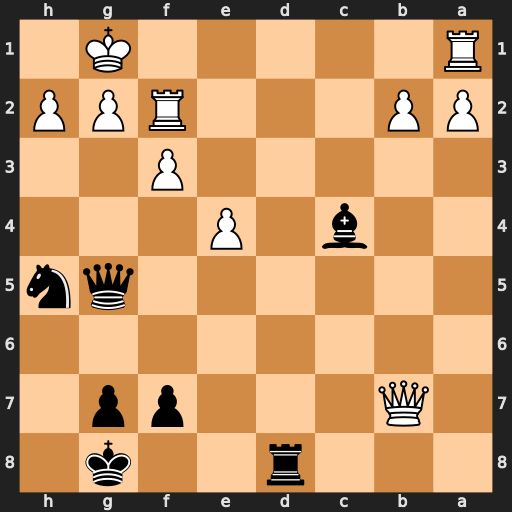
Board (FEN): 3r2k1/1Q3pp1/8/6qn/2b1P3/5P2/PP3RPP/R5K1
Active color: b
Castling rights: -
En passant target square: -
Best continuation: Qc5 b4 Qd4